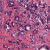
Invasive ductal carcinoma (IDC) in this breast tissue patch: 1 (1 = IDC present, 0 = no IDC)